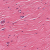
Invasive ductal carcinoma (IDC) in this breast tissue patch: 0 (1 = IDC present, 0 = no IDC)